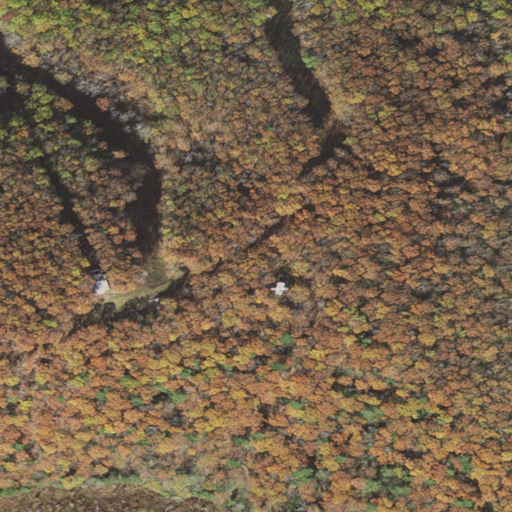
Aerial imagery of mountain in Massachusetts named Warner Mountain containing mixed forest, deciduous forest, open development, and woody wetlands